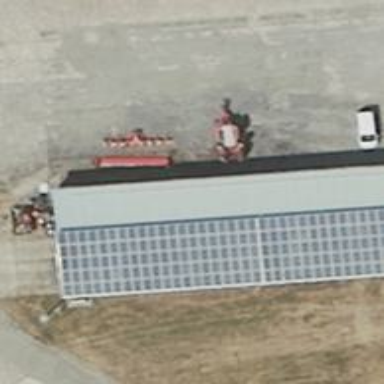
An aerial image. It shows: Small solar photovoltaic panel generator is producing electricity.